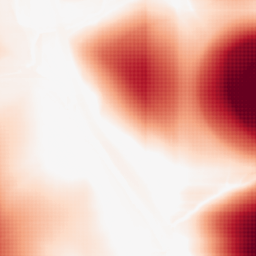
Category: morphological
Decomposition family: rolling_ball
Decomposition parameters: radius: 100
Upsampling method: sinc_blackman
Upsampling parameters: scale: 8
kernel_size: 16
Upsampling scale: 8